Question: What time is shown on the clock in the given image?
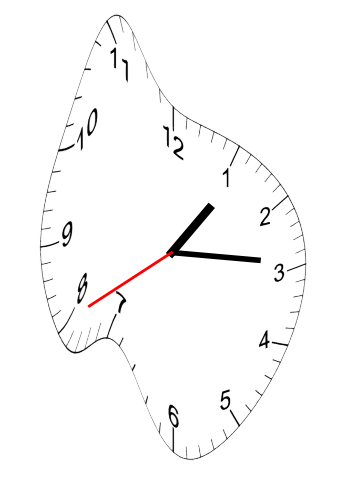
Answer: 01:14:40